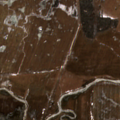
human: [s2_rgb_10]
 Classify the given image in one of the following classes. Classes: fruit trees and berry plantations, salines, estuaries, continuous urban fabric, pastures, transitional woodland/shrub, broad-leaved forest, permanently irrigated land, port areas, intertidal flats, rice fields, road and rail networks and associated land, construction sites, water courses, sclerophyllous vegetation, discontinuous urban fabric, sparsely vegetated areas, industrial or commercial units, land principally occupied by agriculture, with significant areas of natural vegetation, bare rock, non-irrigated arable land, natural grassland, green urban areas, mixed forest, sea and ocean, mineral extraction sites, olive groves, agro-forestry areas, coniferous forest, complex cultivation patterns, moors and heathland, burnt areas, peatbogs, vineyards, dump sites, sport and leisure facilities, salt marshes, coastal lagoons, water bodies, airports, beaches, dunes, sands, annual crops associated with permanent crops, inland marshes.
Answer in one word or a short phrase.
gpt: non-irrigated arable land, pastures